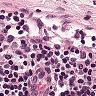
Metastatic tissue present: no